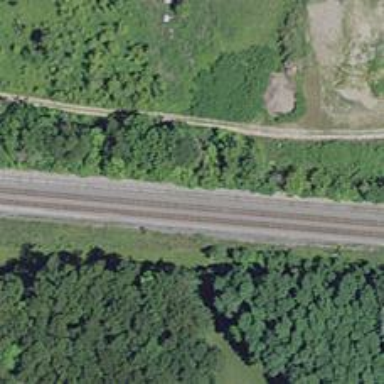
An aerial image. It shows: Railway spur service.